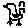
Label: bird